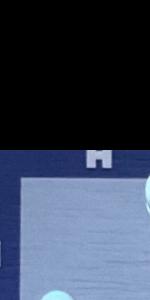
Label: Empty